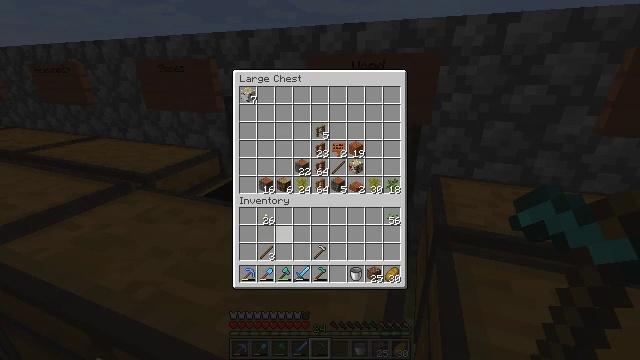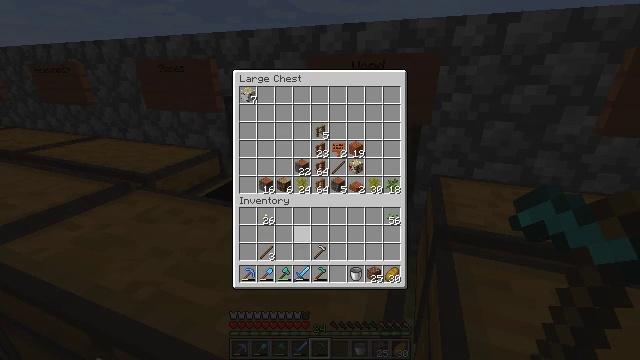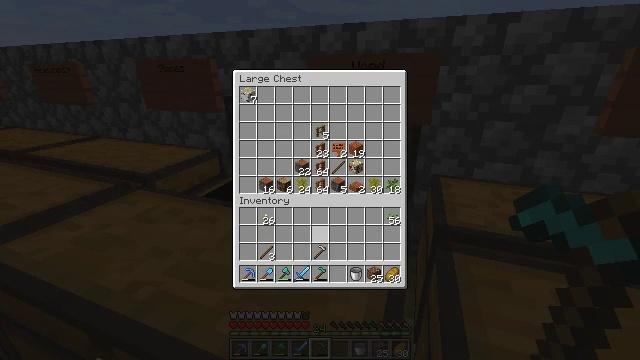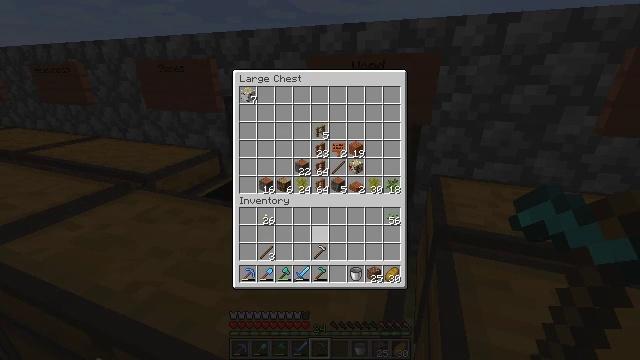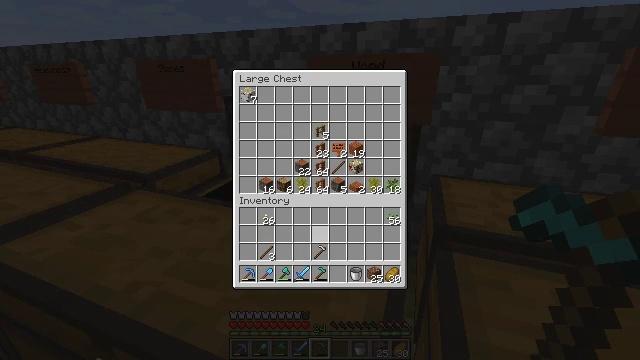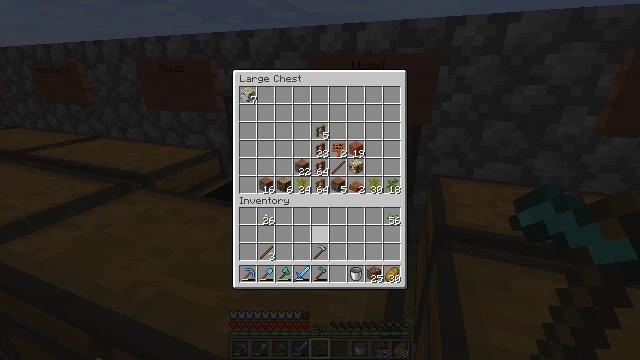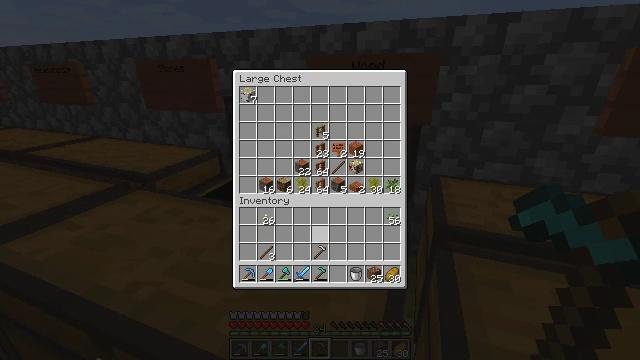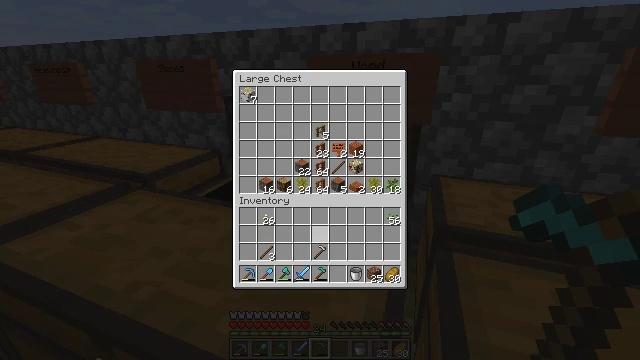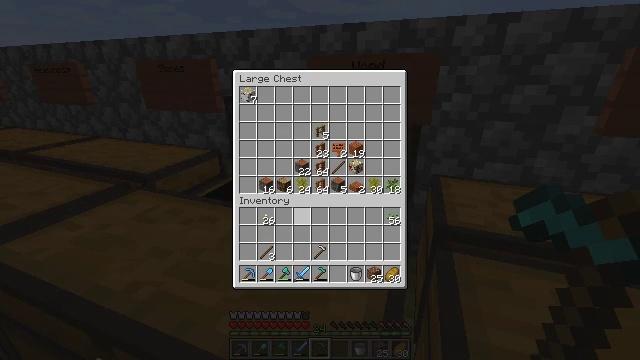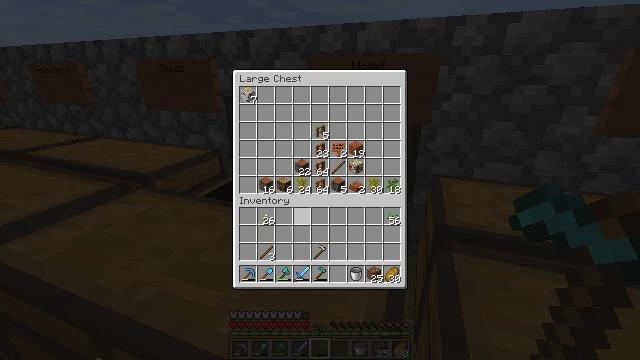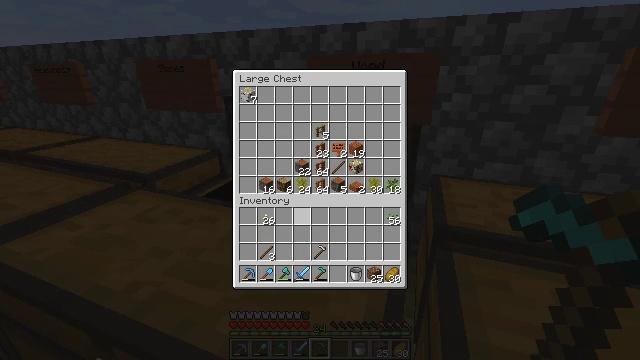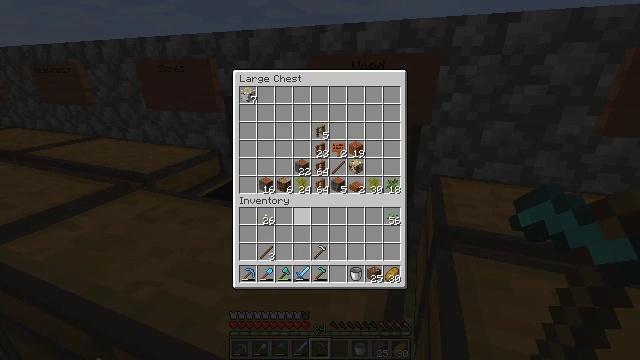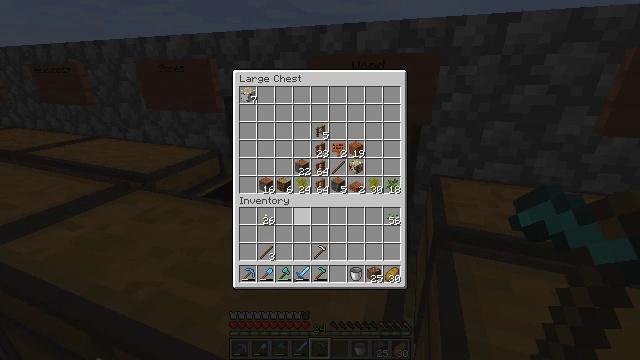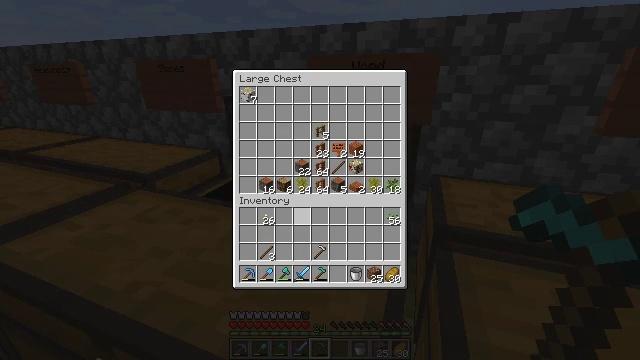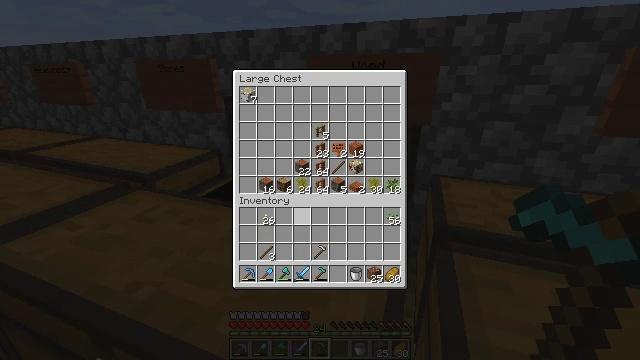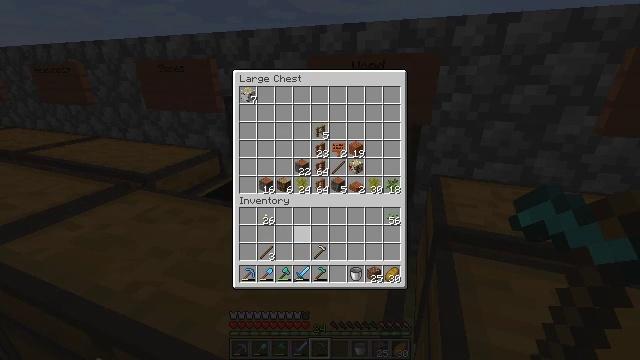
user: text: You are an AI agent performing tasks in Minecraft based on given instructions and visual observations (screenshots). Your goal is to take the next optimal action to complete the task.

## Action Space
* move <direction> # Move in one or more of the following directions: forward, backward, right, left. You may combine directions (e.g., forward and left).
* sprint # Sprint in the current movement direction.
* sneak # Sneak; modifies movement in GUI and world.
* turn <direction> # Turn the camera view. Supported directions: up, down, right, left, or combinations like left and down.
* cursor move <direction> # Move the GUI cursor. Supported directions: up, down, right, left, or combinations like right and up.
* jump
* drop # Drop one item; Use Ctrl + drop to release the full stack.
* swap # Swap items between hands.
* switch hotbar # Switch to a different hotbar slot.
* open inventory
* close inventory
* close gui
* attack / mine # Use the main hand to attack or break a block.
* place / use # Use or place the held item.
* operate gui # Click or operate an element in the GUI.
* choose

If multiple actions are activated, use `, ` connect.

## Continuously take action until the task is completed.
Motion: motion action
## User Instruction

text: Gather wheat by left-clicking on it.
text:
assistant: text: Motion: sneak
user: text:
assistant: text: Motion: sneak, cursor move right
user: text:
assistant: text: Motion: sneak
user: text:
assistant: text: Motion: sneak
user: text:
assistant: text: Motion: sneak
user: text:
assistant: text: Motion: sneak
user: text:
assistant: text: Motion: sneak
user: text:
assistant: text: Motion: sneak
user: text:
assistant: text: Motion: sneak
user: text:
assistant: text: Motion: no_op
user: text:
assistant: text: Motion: no_op
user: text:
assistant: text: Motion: no_op
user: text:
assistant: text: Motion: no_op
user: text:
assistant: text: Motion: no_op
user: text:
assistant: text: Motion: no_op
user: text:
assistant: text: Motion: no_op
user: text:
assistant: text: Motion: no_op
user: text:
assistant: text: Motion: no_op
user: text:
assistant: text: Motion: no_op
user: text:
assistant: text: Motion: cursor move left
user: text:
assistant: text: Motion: no_op
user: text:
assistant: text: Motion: no_op
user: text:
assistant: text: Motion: no_op
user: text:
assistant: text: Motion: no_op
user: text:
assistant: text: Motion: no_op
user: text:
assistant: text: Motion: no_op
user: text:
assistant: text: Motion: no_op
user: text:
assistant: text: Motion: no_op
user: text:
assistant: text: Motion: no_op
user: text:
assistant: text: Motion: no_op